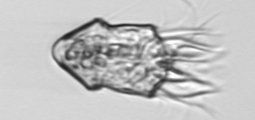
Label: Strombidium_inclinatum